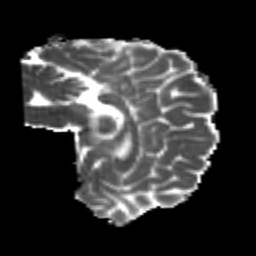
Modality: MD
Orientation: sagittal
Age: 20
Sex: male
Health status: healthy
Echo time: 0.074 s